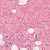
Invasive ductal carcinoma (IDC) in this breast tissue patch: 0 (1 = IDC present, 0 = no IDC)